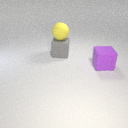
large yellow rubber sphere above large gray rubber cube